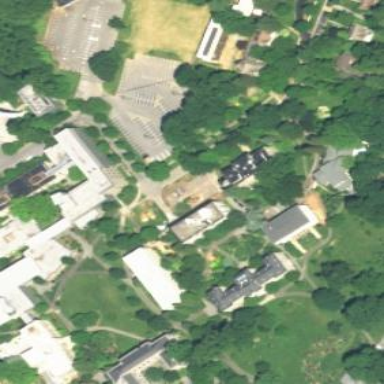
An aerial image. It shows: College building.